Field crop: maize
Growth stage: 2
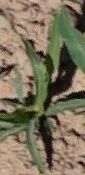
Species: maize